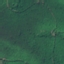
Land use / land cover: Forest